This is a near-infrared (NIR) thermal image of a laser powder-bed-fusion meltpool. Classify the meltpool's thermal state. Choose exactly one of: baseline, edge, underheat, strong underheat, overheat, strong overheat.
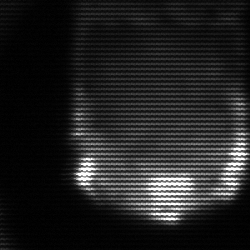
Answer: edge